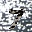
Label: 7